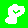
Digit: 8